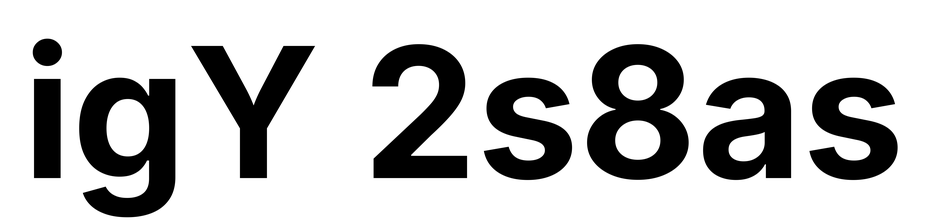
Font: Inter_Bold